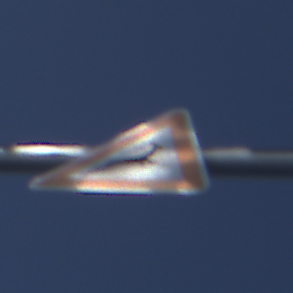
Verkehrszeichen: WildwechselLinks
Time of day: MorningAfternoon
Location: Outdoor (Nature)
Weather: PartlyCloudy
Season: NotSpecified
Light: Natural